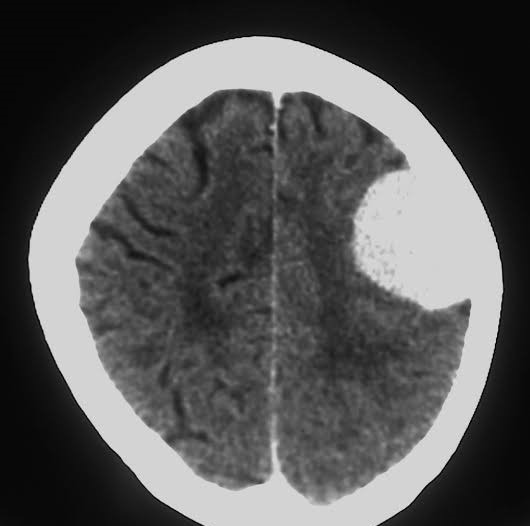
Label: meningioma